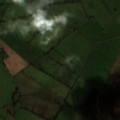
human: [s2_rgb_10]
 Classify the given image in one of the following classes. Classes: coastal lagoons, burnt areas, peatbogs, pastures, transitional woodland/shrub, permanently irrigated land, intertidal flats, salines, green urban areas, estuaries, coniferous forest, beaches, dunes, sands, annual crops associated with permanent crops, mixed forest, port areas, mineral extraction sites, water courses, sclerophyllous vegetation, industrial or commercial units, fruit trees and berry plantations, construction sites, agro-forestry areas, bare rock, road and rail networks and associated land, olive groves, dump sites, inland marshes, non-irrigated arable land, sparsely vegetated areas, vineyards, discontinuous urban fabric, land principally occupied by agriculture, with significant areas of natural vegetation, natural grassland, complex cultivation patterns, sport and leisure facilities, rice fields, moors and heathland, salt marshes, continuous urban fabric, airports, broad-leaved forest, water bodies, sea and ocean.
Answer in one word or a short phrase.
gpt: non-irrigated arable land, pastures, transitional woodland/shrub